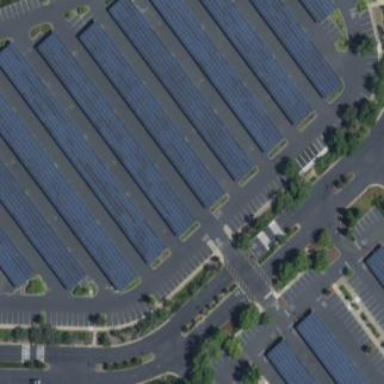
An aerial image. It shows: Solar photovoltaic panel generator located on building's roof.